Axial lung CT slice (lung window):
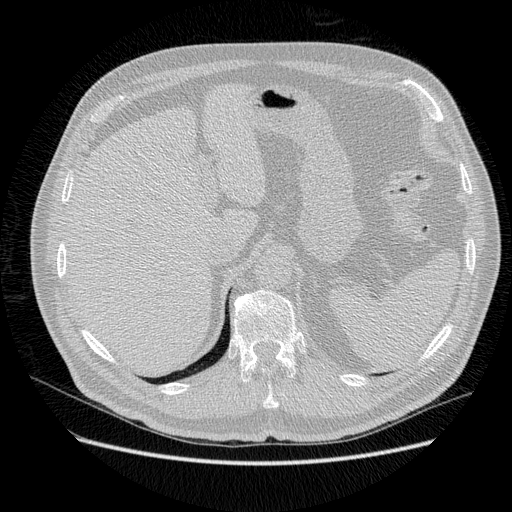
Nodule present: no